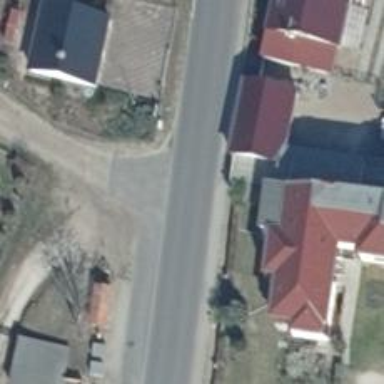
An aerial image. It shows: Residential road with asphalt surface.